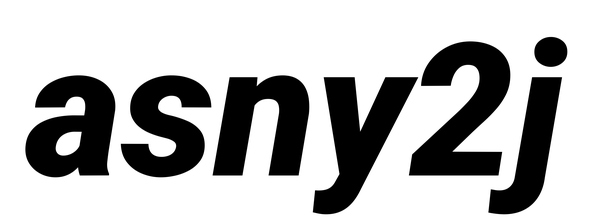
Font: Roboto-Italic_Black_Italic